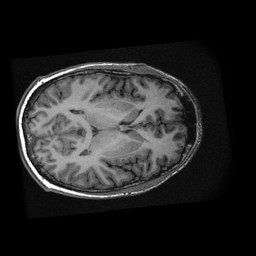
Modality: T1w
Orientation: axial
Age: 22
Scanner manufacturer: ge
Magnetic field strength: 3 T
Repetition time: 0.008472 s
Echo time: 0.003168 s